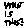
Label: hexagon